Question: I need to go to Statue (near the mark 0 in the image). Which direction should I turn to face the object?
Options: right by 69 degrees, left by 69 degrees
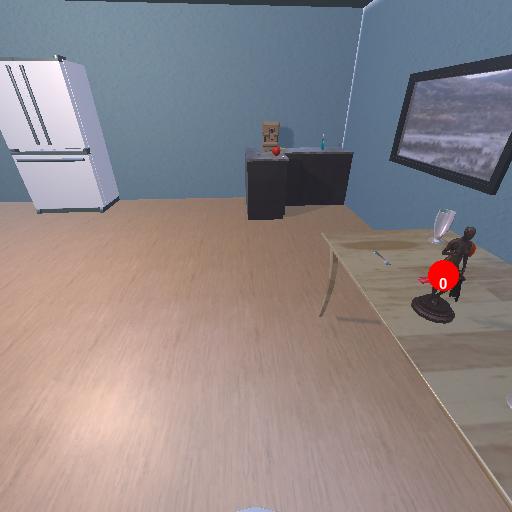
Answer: right by 69 degrees